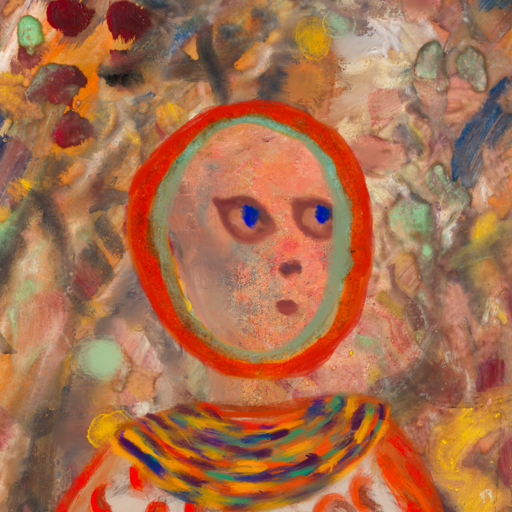
Background: Mother_And_Son_Mother, Head And Neck Side: Irani, Face Side: Mother_And_Son_Mother, Bust: Rupkatha, Hair Side: Sisters, Head Accessory: Blank, Second Necklace: An_Impression_2, Necklace: Blank, Baby: Blank